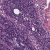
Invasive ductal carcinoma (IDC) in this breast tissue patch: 0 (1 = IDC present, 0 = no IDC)